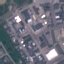
Land use / land cover: Industrial